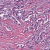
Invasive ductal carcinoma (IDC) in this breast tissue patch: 1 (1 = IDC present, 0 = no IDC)